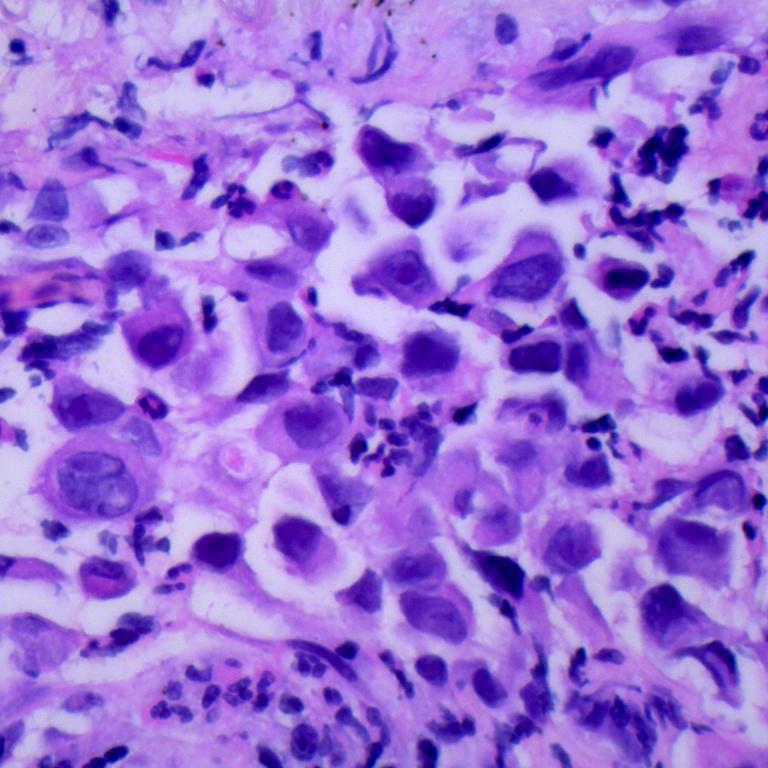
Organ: lung
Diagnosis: adenocarcinomas